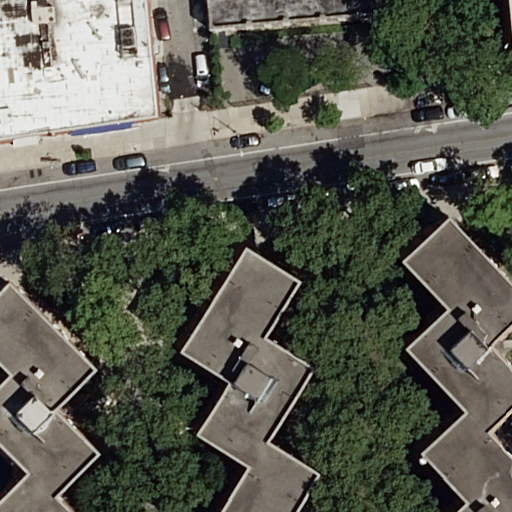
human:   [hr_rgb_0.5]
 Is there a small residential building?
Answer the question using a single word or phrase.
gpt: no

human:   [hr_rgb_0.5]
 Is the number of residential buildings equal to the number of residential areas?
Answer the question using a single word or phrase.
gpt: no

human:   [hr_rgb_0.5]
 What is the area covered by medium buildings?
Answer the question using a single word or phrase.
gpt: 410m2

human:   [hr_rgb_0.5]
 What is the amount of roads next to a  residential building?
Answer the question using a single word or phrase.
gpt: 2

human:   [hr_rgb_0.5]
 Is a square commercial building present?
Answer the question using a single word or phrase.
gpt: no

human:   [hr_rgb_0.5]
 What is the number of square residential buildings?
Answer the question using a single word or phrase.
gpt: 0

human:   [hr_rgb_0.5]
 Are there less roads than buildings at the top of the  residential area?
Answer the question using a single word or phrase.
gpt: yes

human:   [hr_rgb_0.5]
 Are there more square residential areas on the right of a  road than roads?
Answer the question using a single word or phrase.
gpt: no

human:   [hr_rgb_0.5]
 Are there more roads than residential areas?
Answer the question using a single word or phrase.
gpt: yes

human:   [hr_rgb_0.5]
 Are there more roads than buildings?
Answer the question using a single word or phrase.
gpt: no

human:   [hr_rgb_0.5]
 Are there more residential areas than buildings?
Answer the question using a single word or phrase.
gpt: no

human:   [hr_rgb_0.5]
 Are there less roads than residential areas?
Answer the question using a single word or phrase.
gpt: no

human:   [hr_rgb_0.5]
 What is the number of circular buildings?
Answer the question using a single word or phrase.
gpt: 0

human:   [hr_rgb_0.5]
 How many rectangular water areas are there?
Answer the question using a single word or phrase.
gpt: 0

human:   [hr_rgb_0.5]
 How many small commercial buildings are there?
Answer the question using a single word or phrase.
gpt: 0

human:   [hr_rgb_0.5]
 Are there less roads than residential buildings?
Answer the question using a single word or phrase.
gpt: yes

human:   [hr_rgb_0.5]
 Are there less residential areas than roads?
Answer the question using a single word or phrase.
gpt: yes

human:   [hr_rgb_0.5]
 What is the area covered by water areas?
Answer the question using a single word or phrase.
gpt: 0m2

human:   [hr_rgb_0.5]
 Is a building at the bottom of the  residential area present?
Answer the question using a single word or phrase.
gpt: no

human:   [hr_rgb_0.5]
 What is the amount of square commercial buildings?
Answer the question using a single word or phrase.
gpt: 0

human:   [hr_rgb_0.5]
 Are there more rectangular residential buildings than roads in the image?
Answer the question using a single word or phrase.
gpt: no

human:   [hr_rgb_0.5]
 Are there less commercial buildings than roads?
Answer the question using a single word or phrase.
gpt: yes

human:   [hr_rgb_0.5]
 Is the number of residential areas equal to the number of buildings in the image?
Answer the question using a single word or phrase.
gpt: no

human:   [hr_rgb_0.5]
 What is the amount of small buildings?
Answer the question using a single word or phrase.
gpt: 0

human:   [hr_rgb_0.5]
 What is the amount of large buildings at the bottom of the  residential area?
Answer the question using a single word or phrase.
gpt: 0

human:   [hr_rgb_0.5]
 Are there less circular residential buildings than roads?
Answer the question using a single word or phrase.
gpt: yes

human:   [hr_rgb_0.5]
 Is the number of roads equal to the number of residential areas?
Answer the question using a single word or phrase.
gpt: no

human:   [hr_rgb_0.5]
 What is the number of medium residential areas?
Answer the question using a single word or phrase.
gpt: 0

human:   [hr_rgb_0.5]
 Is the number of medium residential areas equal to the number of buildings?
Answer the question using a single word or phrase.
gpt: no

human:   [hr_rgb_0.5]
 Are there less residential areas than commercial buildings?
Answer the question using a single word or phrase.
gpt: no

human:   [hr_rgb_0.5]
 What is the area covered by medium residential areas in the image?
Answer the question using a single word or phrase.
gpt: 0m2

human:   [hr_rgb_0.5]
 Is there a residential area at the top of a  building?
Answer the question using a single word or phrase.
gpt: no

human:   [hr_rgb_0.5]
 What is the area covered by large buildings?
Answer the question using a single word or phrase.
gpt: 4163m2

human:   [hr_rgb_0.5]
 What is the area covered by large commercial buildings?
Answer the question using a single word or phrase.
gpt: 0m2

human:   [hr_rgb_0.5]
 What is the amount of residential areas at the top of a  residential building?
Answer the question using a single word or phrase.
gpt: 0

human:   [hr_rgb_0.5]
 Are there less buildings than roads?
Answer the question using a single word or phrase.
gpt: no